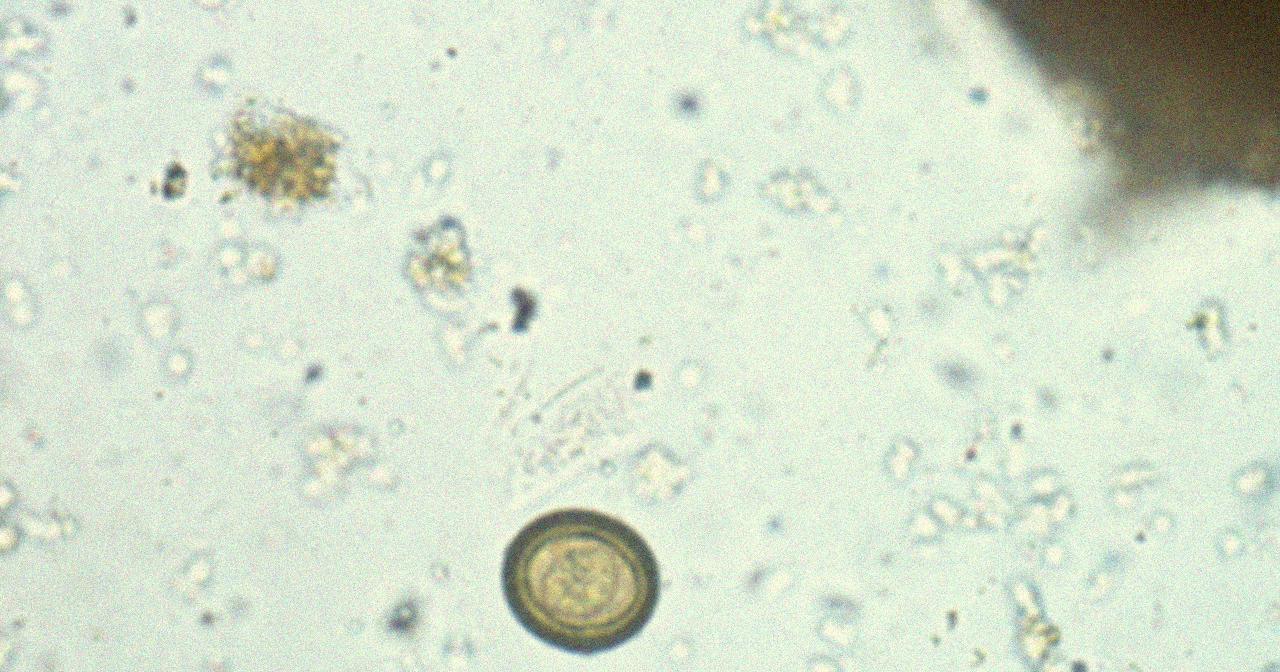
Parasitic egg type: Taenia spp. egg